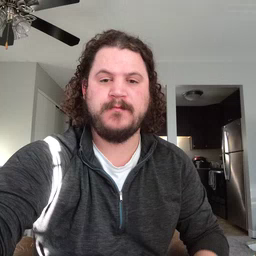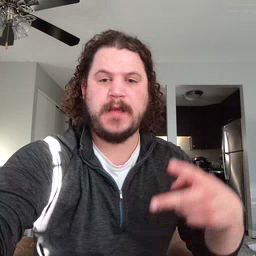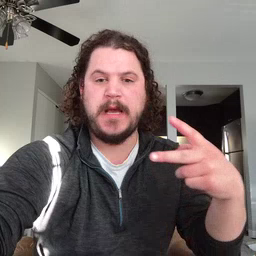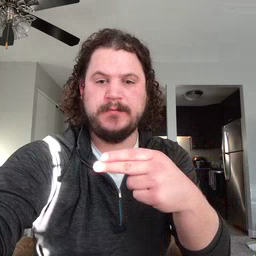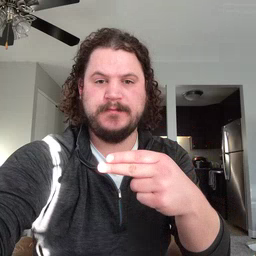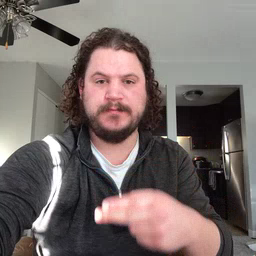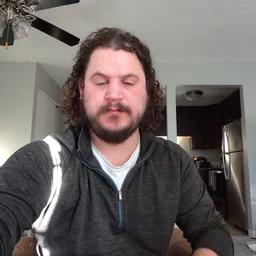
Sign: cut